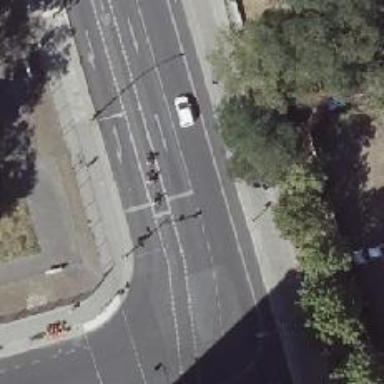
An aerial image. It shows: Road with traffic signals.